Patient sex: M
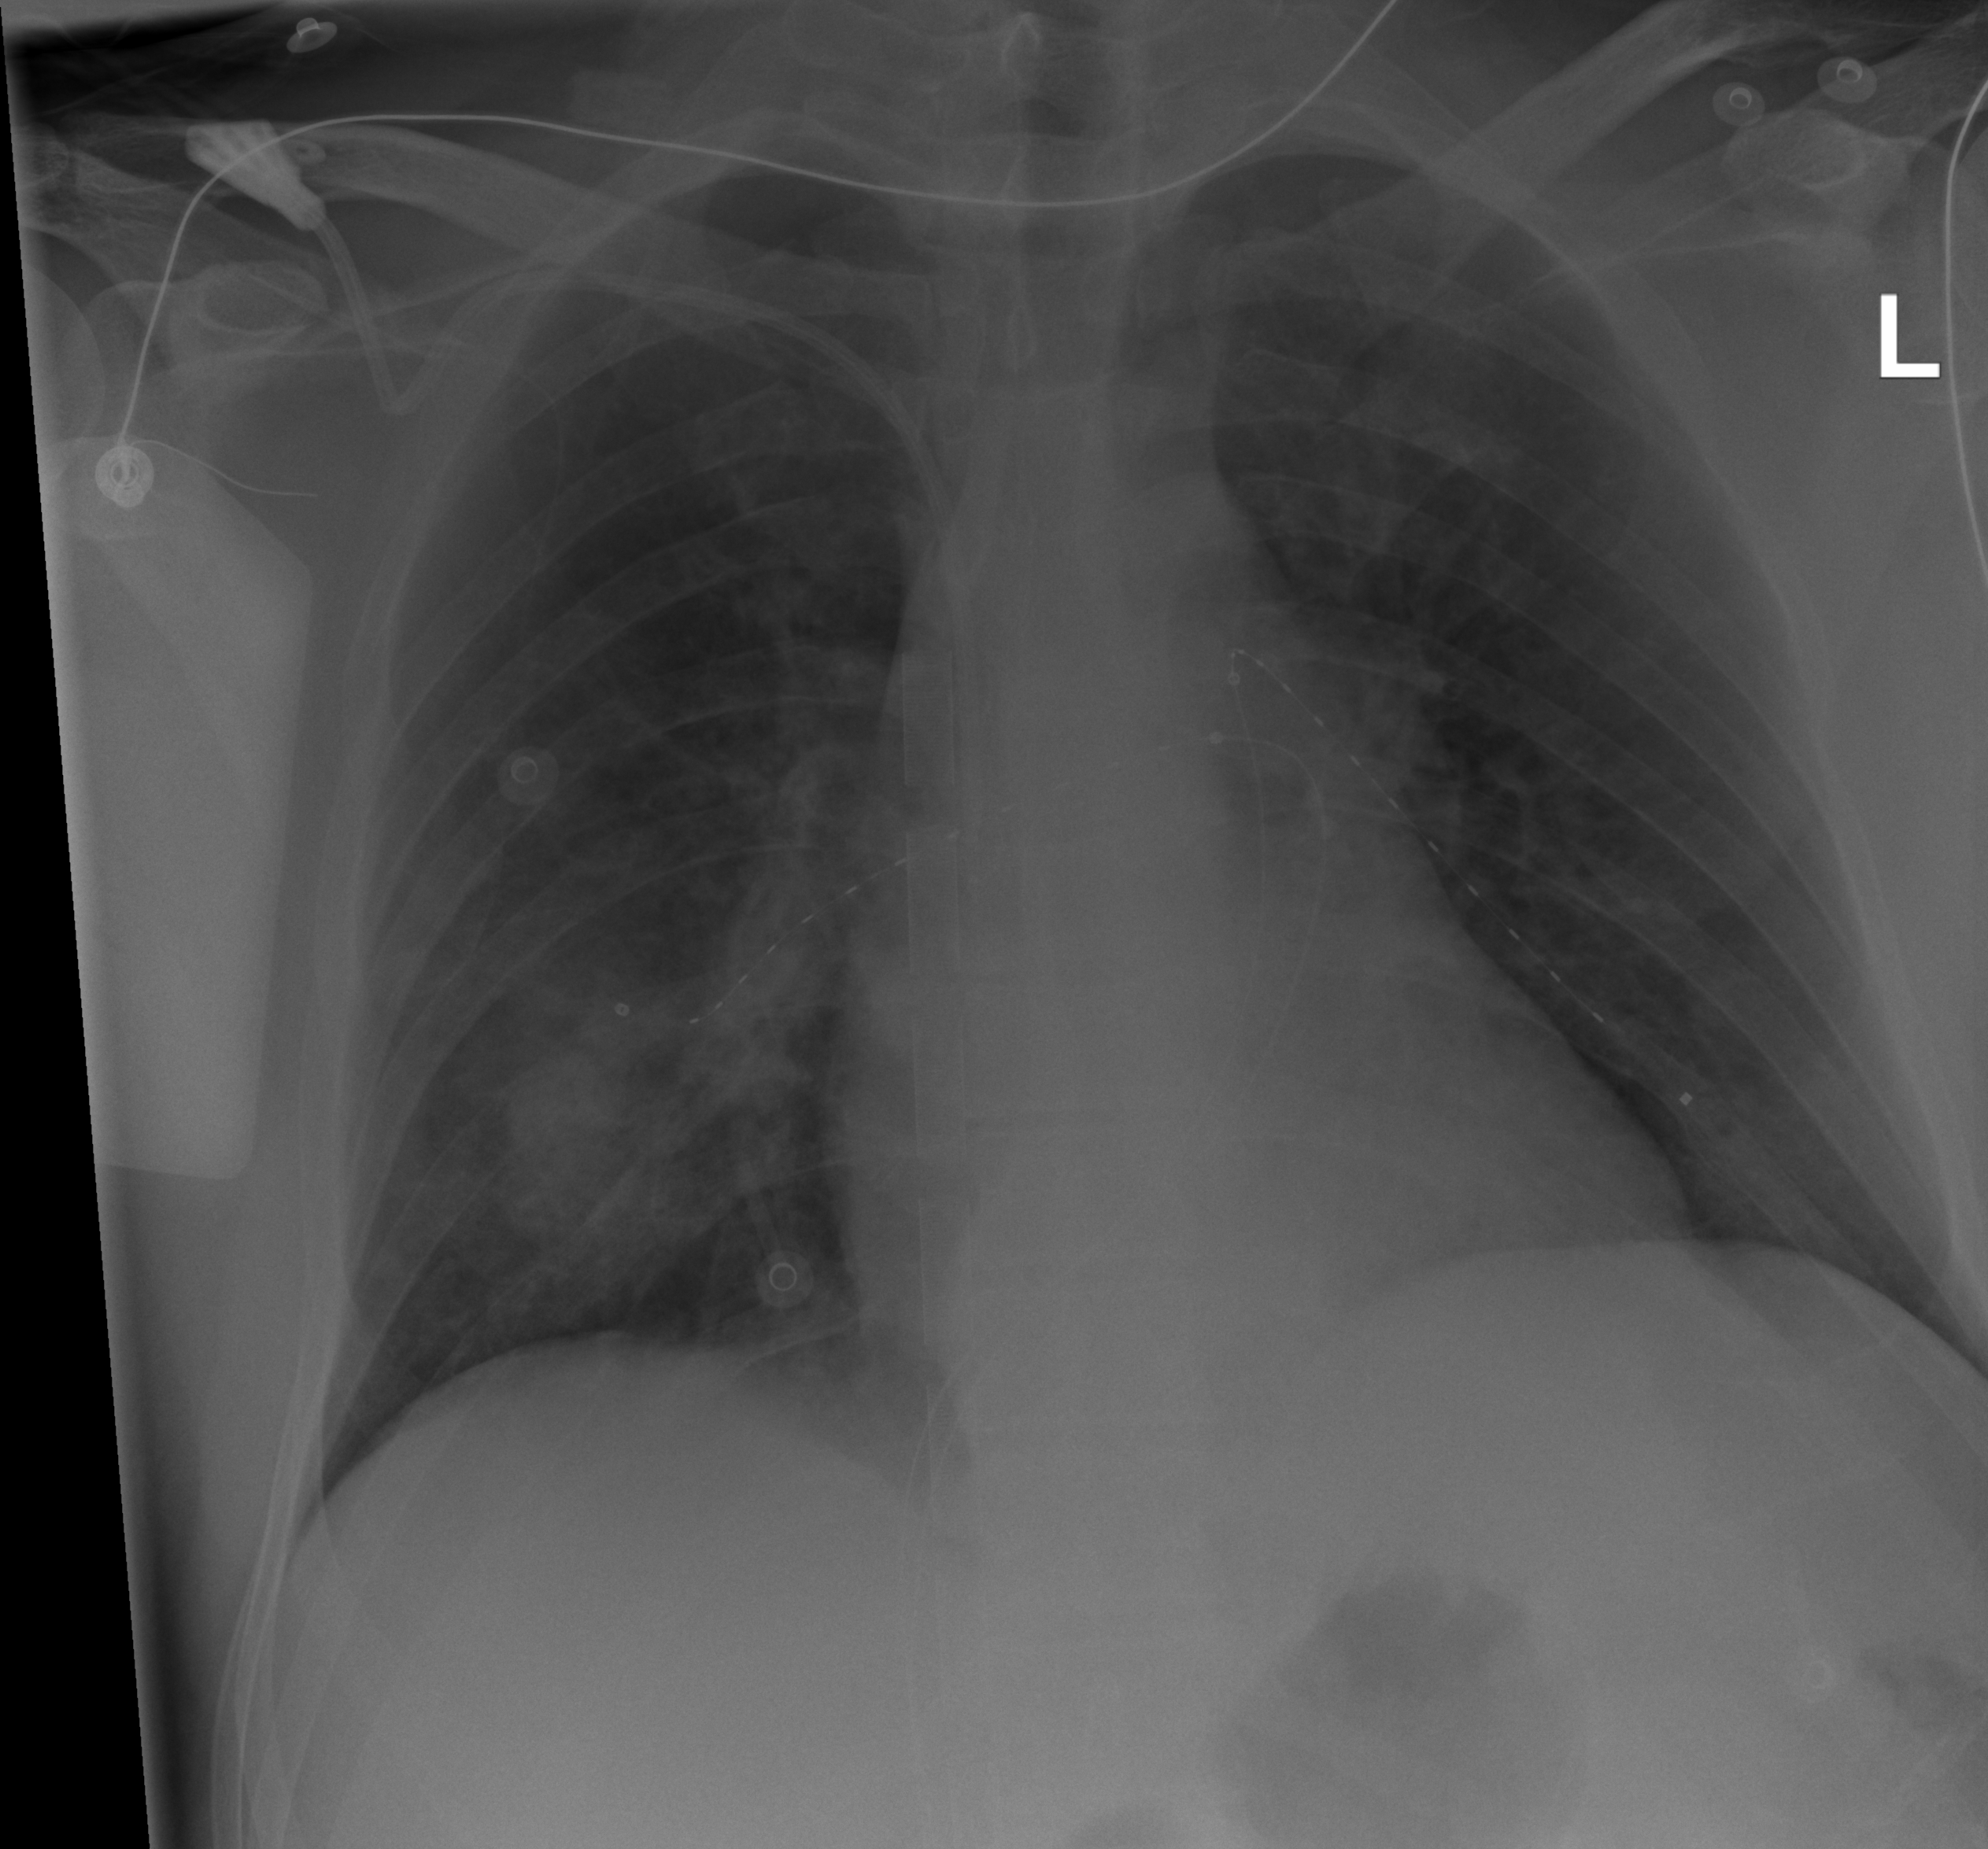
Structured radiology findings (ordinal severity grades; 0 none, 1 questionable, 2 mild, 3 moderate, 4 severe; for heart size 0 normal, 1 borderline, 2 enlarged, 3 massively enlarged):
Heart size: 0
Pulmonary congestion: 0
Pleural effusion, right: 0
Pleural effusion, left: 0
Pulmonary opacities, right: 2
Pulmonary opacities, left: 0
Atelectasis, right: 1
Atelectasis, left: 0